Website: lowes
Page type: payment
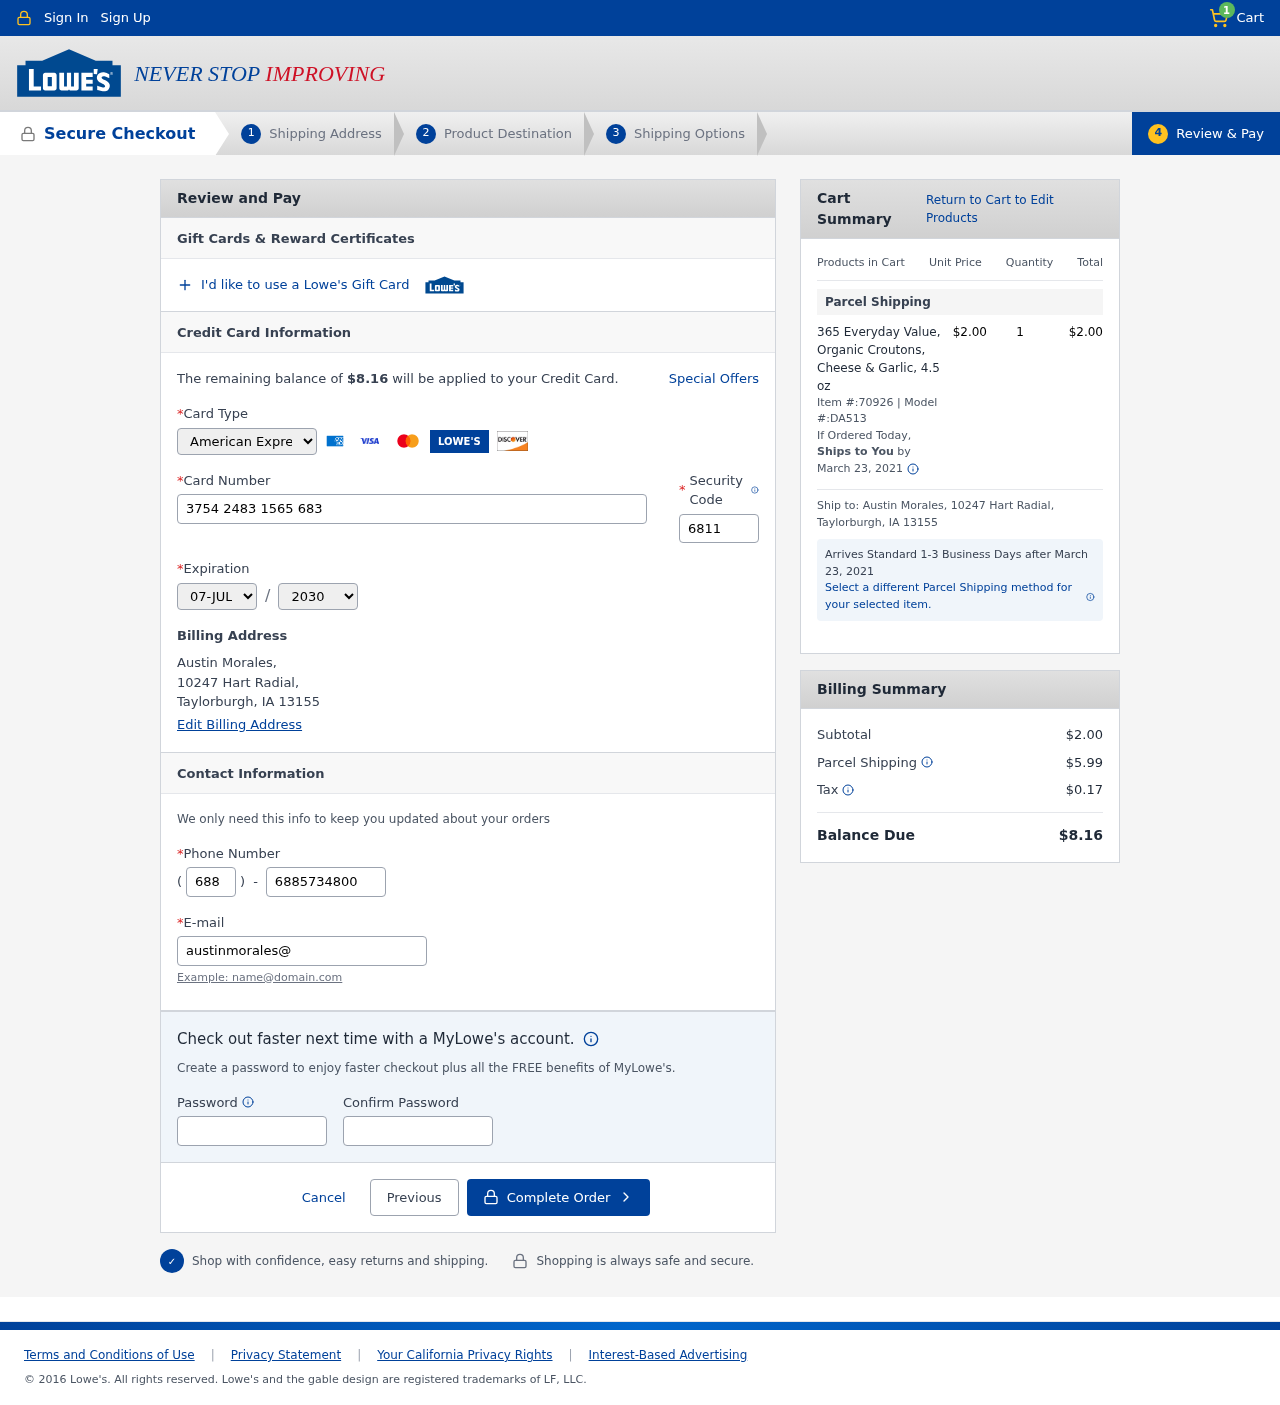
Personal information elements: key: PII_CARD_CVV
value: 6811
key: PII_CARD_EXPIRY_MONTH
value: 07
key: PII_CARD_EXPIRY_YEAR
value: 30
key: PII_CARD_NUMBER
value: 3754 2483 1565 683
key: PII_CARD_TYPE
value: American Express
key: PII_CITY_STATE_ZIP
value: Taylorburgh, IA 13155
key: PII_EMAIL
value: austinmorales@gmail.com
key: PII_FULLNAME
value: Austin Morales,
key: PII_PHONE
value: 6885734800
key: PII_PHONE_AREA
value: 688
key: PII_STREET
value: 10247 Hart Radial,
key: PII_FULLNAME2
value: Austin Morales
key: PII_STREET2
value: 10247 Hart Radial
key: PII_CITY_STATE_ZIP2
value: Taylorburgh, IA 13155
Product elements: key: PRODUCT1_NAME
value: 365 Everyday Value, Organic Croutons, Cheese & Garlic, 4.5 oz
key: PRODUCT1_PRICE
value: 2
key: PRODUCT1_QUANTITY
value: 1
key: PRODUCT1_ITEM
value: Item #:70926
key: PRODUCT1_MODEL
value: Model #:DA513
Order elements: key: ORDER_NUM_ITEMS
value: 1
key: ORDER_TOTAL
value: $8.16
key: ORDER_SHIPPING_DATE
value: March 23, 2021
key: ORDER_SUBTOTAL
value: $2.00
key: ORDER_SHIPPING_DATE2
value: March 23, 2021
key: ORDER_SHIPPING_COST
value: $5.99
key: ORDER_TAX
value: $0.17